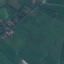
Land use / land cover: Pasture